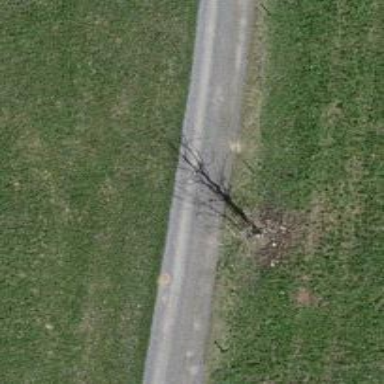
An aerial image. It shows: Track with fine gravel surface of grade2 quality.